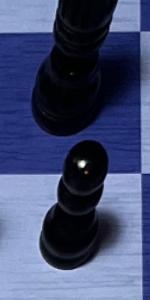
Label: Pawn_Black